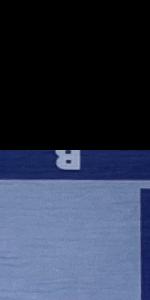
Label: Empty